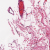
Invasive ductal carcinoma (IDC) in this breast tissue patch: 0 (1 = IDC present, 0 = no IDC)